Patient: sex F, age 63
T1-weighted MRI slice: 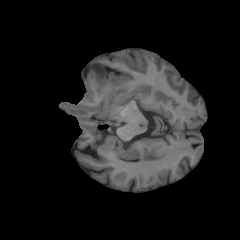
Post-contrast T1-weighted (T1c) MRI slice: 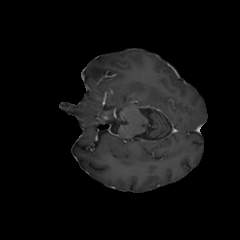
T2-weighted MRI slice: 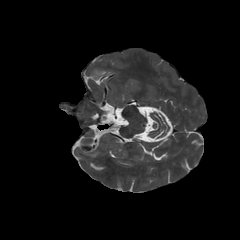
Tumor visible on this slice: yes
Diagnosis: Glioblastoma, IDH-wildtype
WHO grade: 4